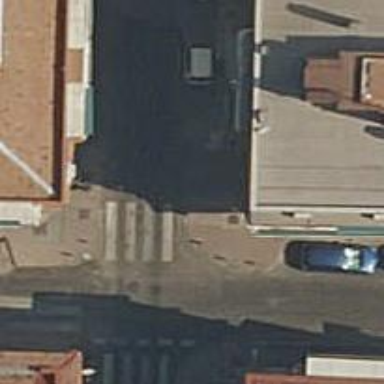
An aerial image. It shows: Uncontrolled zebra crossing on the road.